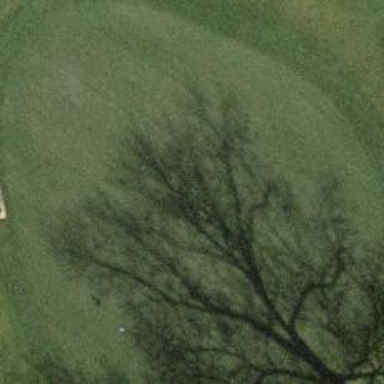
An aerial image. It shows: Golf green.